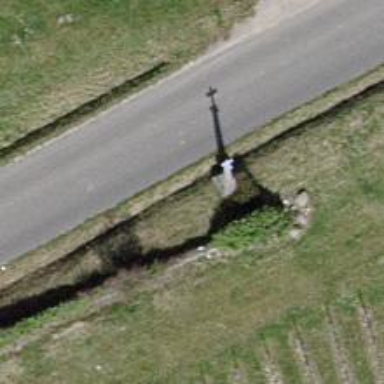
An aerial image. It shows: Wayside cross with historic significance.